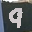
Label: 9